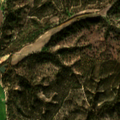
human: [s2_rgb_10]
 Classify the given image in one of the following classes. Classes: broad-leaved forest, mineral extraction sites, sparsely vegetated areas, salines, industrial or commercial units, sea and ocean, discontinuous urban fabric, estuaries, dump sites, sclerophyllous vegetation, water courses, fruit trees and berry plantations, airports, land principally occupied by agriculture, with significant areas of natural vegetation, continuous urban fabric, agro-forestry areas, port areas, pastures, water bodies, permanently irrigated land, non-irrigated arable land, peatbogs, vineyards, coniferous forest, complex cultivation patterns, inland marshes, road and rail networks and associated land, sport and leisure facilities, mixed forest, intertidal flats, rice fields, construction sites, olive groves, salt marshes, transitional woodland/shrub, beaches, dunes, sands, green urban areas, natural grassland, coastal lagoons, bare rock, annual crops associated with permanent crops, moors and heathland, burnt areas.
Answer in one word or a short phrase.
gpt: permanently irrigated land, broad-leaved forest, transitional woodland/shrub